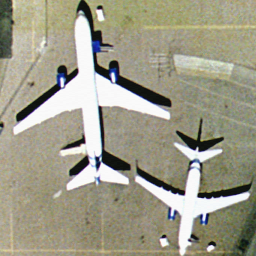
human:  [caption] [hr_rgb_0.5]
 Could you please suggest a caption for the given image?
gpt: Two airplanes stopped at the airport closed to each other .

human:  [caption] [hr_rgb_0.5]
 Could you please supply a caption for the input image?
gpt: Two airplanes are stopped at the airport .

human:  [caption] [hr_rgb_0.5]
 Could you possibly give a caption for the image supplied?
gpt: There are one big airplane and one small airplane stopped at the airport .

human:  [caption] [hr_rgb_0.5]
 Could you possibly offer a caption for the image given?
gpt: There are two airplanes closed to each other in the airport .

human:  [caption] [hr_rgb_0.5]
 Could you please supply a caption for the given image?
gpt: Two white airplanes are stopped at the airport .